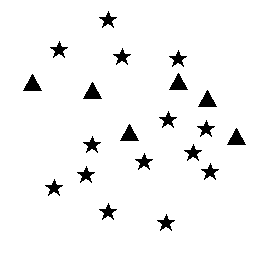
Squares: 0
Triangles: 6
Stars: 14
Total shapes: 20